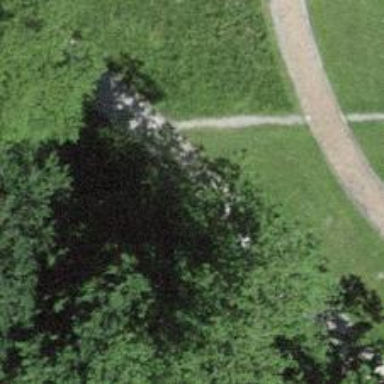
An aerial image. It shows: Track with grade2 pebblestone surface.